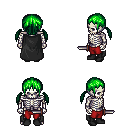
a pixel art fantasy rpg character, male body template, skeleton, black cape, red pants, green twin-tailed hairstyle, black shoes, dagger, four views (front, back, left, right), 2x2 character sprite sheet, small pixel art, hard edges, no anti-aliasing